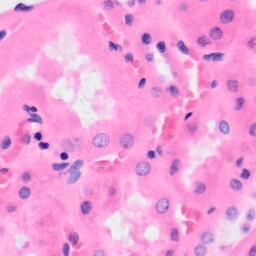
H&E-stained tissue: Kidney